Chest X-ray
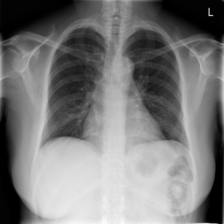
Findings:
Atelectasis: negative
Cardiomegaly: negative
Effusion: negative
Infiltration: positive
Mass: negative
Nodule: negative
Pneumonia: negative
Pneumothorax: negative
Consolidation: negative
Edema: negative
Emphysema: negative
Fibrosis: negative
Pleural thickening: negative
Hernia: negative